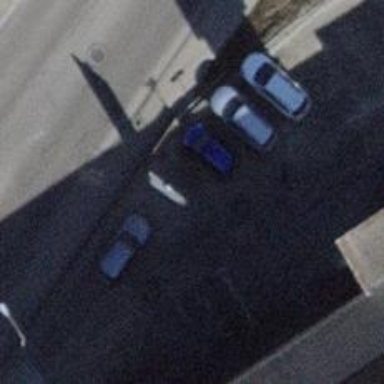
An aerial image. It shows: Parking aisle with pebblestone surface.